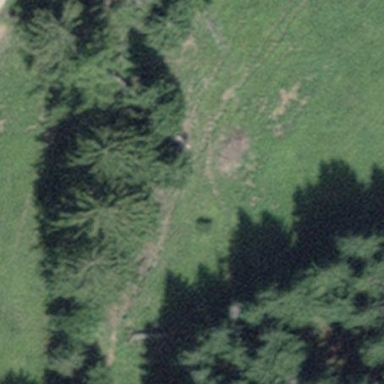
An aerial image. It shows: Forest area.